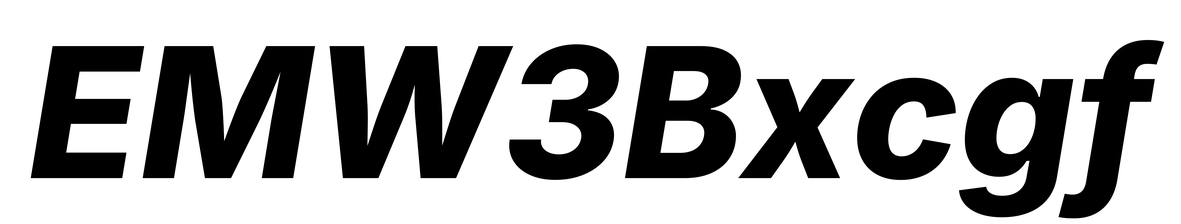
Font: Inter-Italic_ExtraBold_Italic